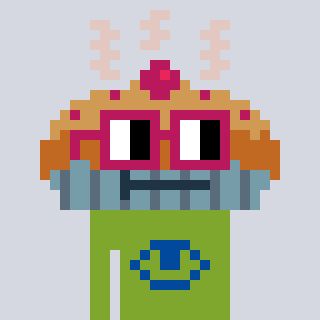
a pixel art character with square dark red glasses, a pie-shaped head and a slimegreen-colored body on a cool background